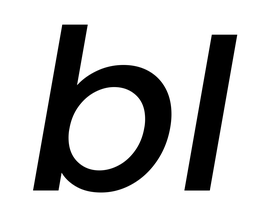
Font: Poppins-MediumItalic